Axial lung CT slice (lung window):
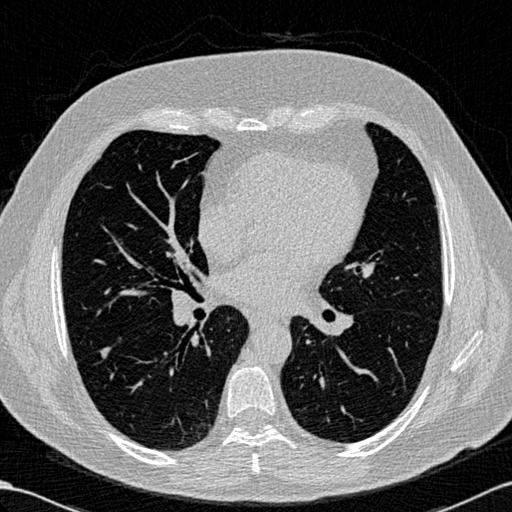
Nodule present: yes
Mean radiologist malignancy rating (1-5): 3